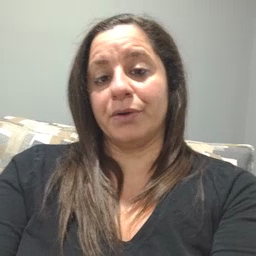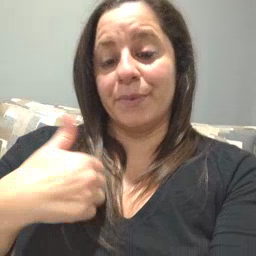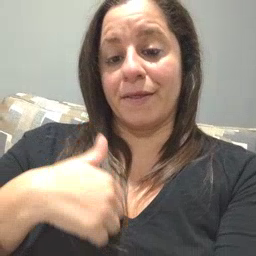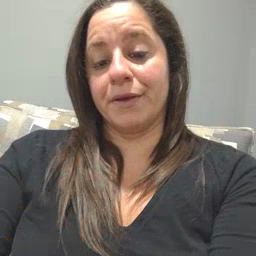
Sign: bath